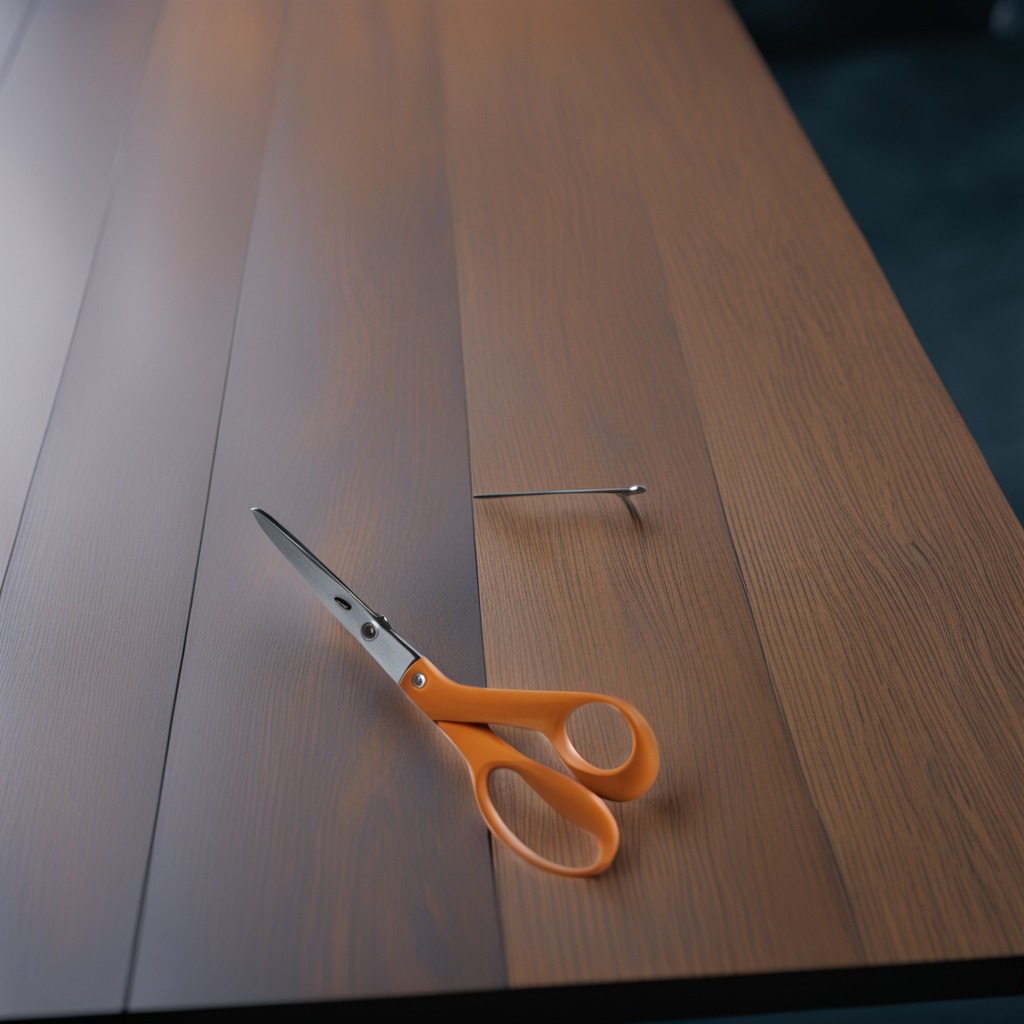
A scissor is lying on the old table.